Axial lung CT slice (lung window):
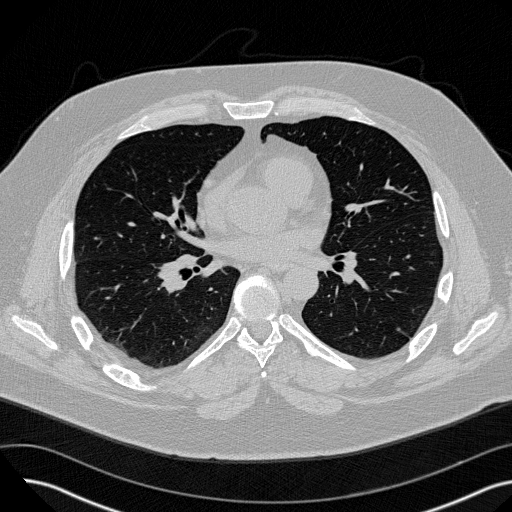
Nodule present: no